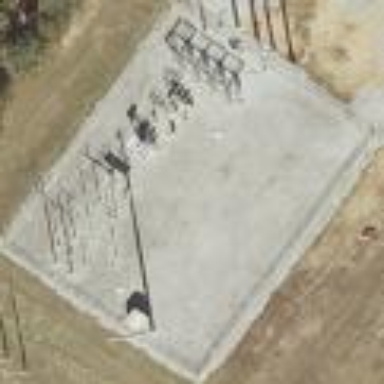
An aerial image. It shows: Outdoor distribution substation protected by fence.